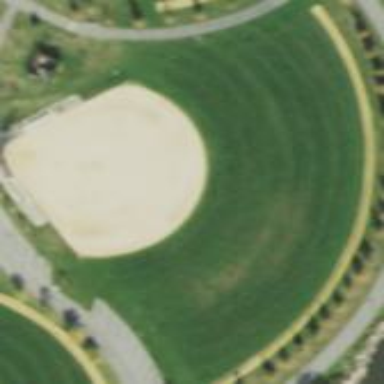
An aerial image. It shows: Baseball pitch for leisure land activities.